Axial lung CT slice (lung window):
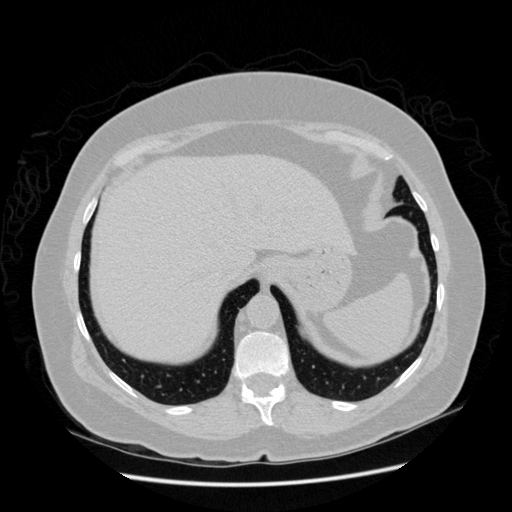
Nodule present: no